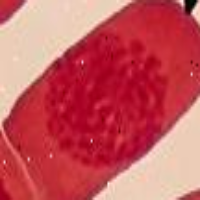
Label: prophase